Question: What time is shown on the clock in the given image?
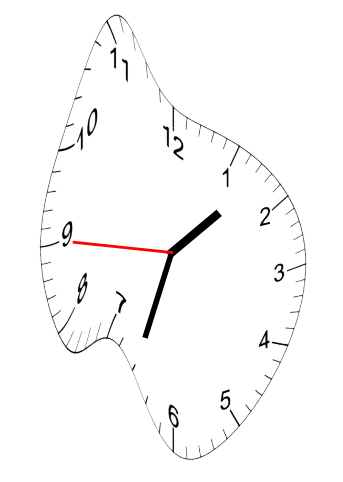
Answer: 01:32:45